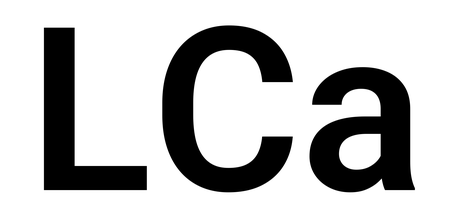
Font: Roboto_SemiBold